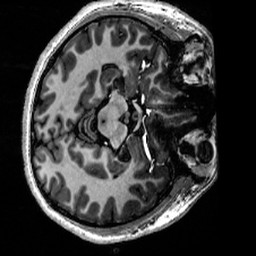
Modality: T1w
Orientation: axial
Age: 21
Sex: female
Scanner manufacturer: siemens
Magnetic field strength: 6.98 T
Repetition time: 6 s
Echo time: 0.00299 s